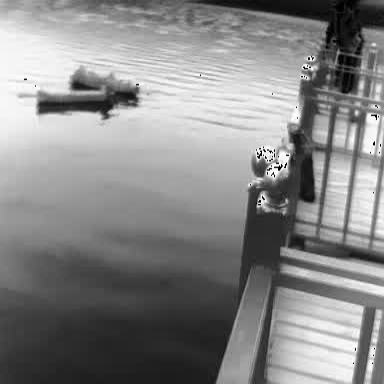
There are two objects shown in the infrared image, including a liner, and a container_ship.